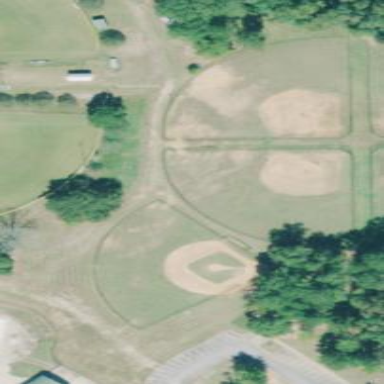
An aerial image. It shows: Baseball/softball pitch on the ground.